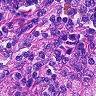
Metastatic tissue present: no